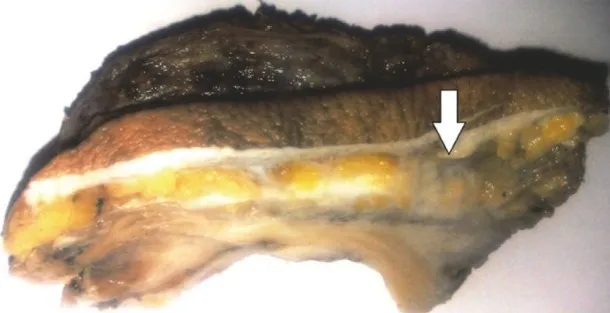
Gross view of the subcutaneous mass (arrow).
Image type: medical_photograph (other_medical_photograph)